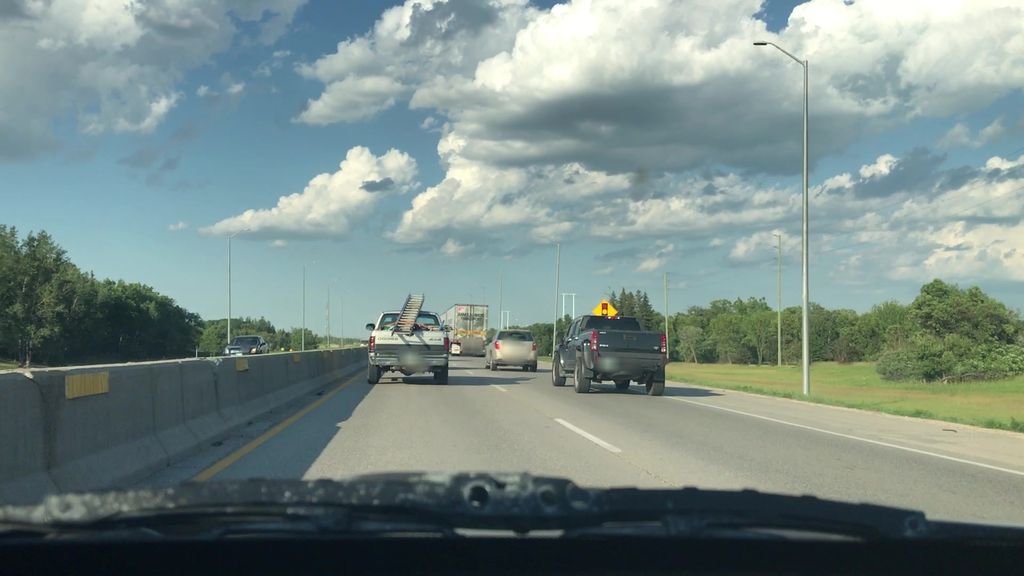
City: winnipeg